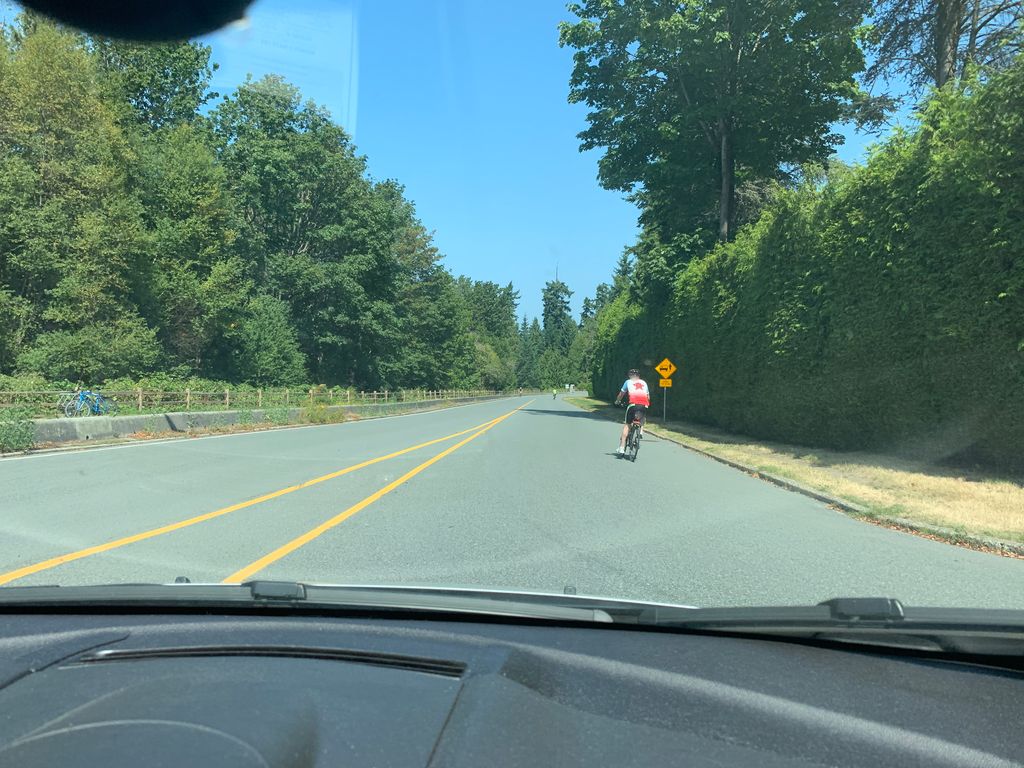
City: vancouver